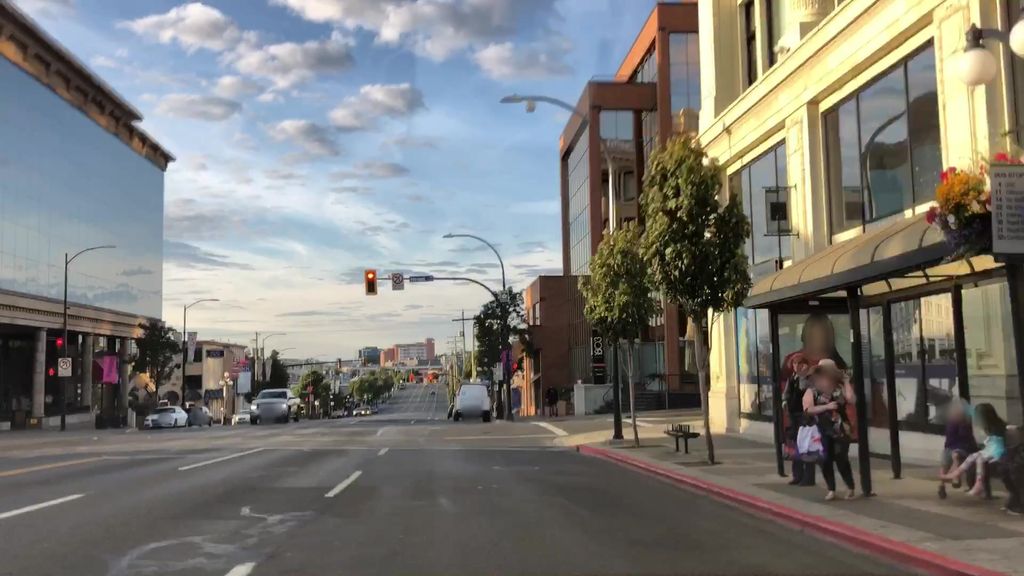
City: victoria